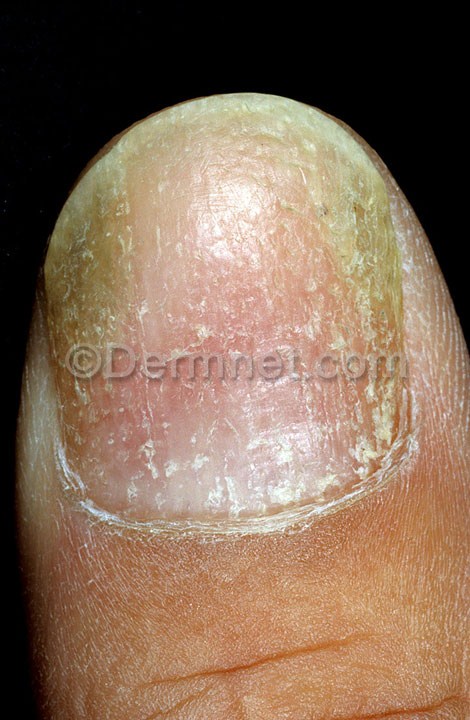
Disease: Nail Fungus and other Nail Disease